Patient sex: F
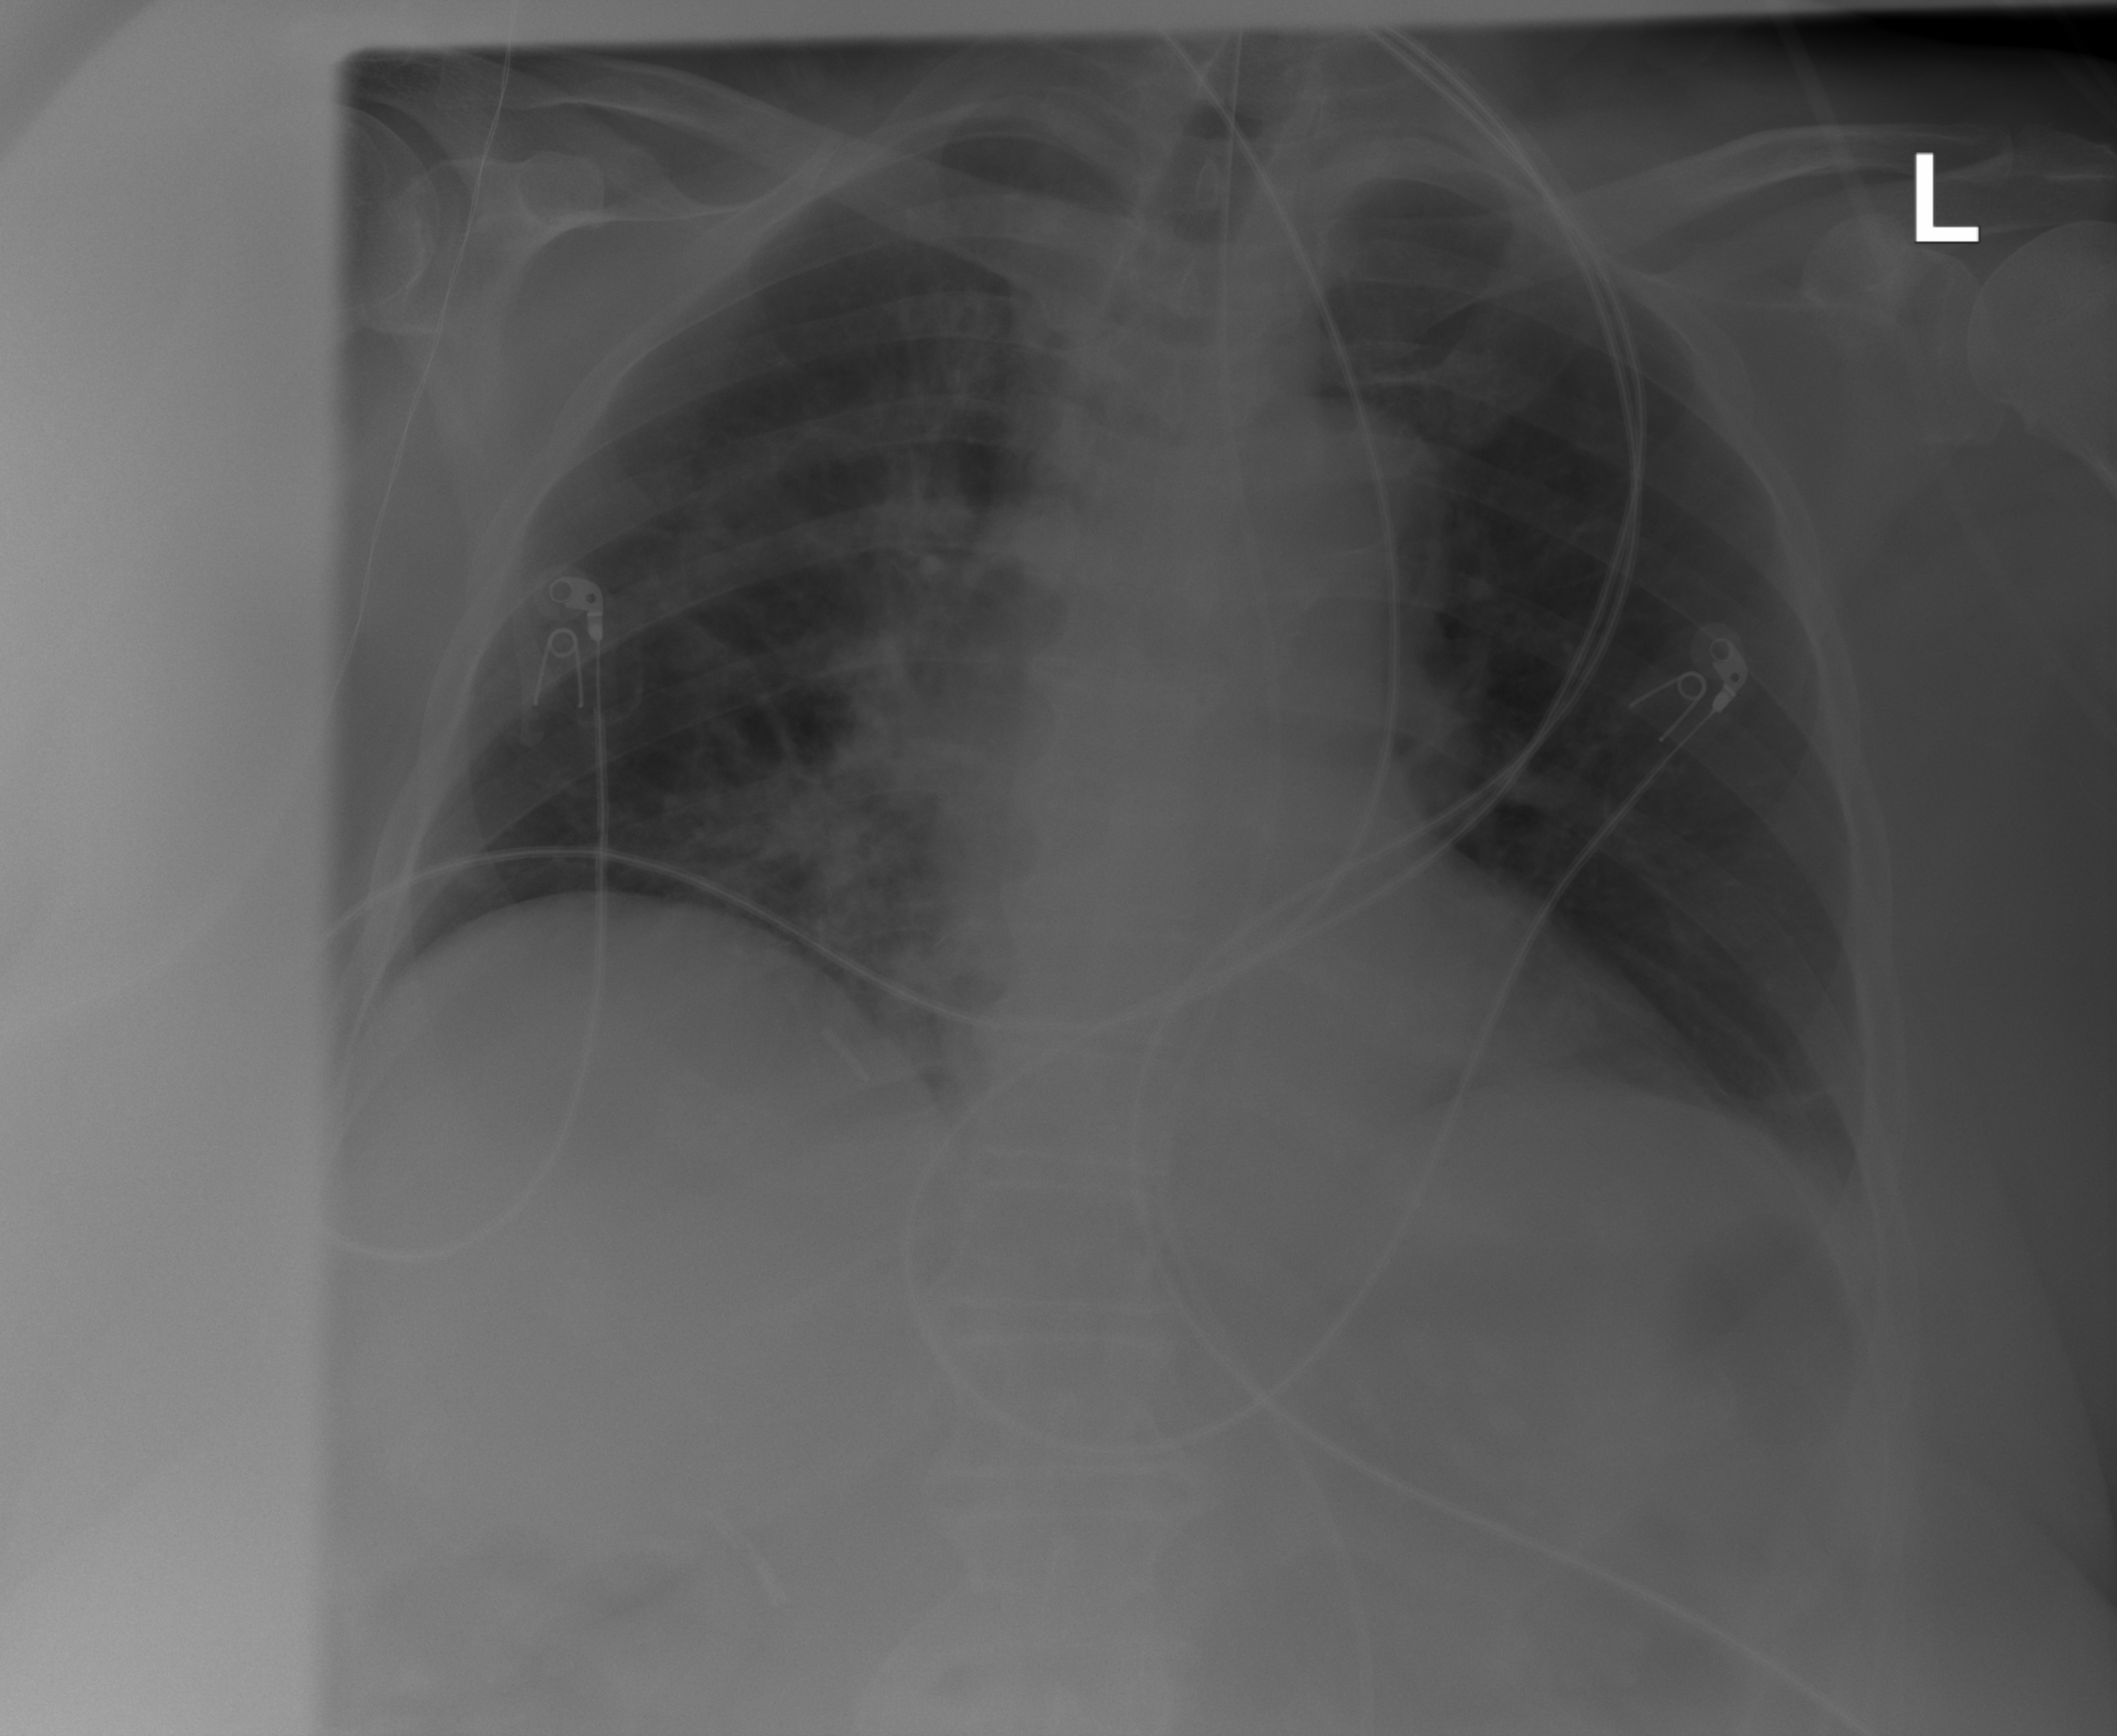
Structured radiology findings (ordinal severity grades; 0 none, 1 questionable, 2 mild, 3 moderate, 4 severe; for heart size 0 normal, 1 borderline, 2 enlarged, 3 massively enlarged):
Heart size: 0
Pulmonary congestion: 0
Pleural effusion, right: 0
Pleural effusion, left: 0
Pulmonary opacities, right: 2
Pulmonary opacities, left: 0
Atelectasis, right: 2
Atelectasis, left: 0